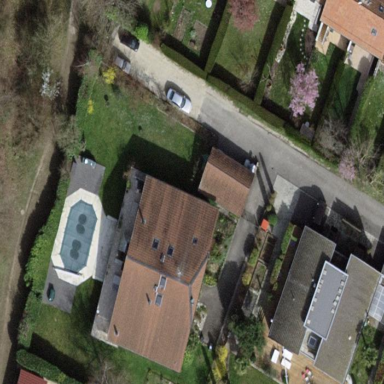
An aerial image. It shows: Garden surrounded by fence.